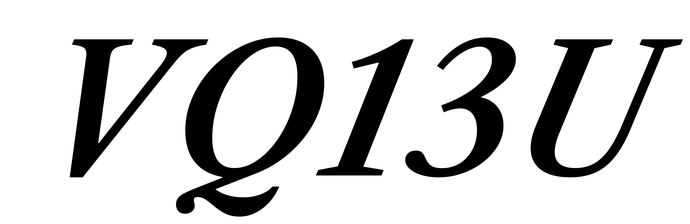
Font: LibreCaslonText-Italic_SemiBold_Italic